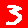
Digit: 3